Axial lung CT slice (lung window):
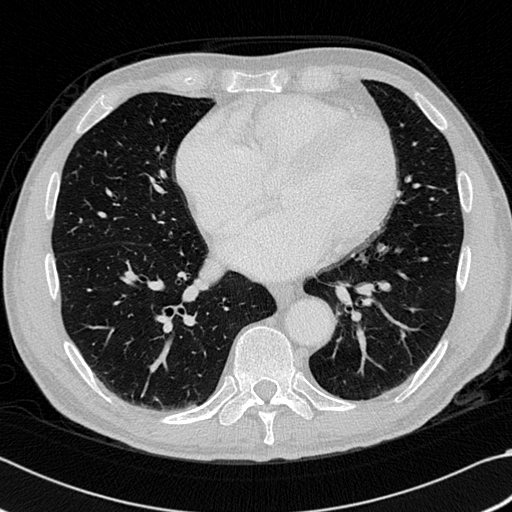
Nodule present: no